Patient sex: M
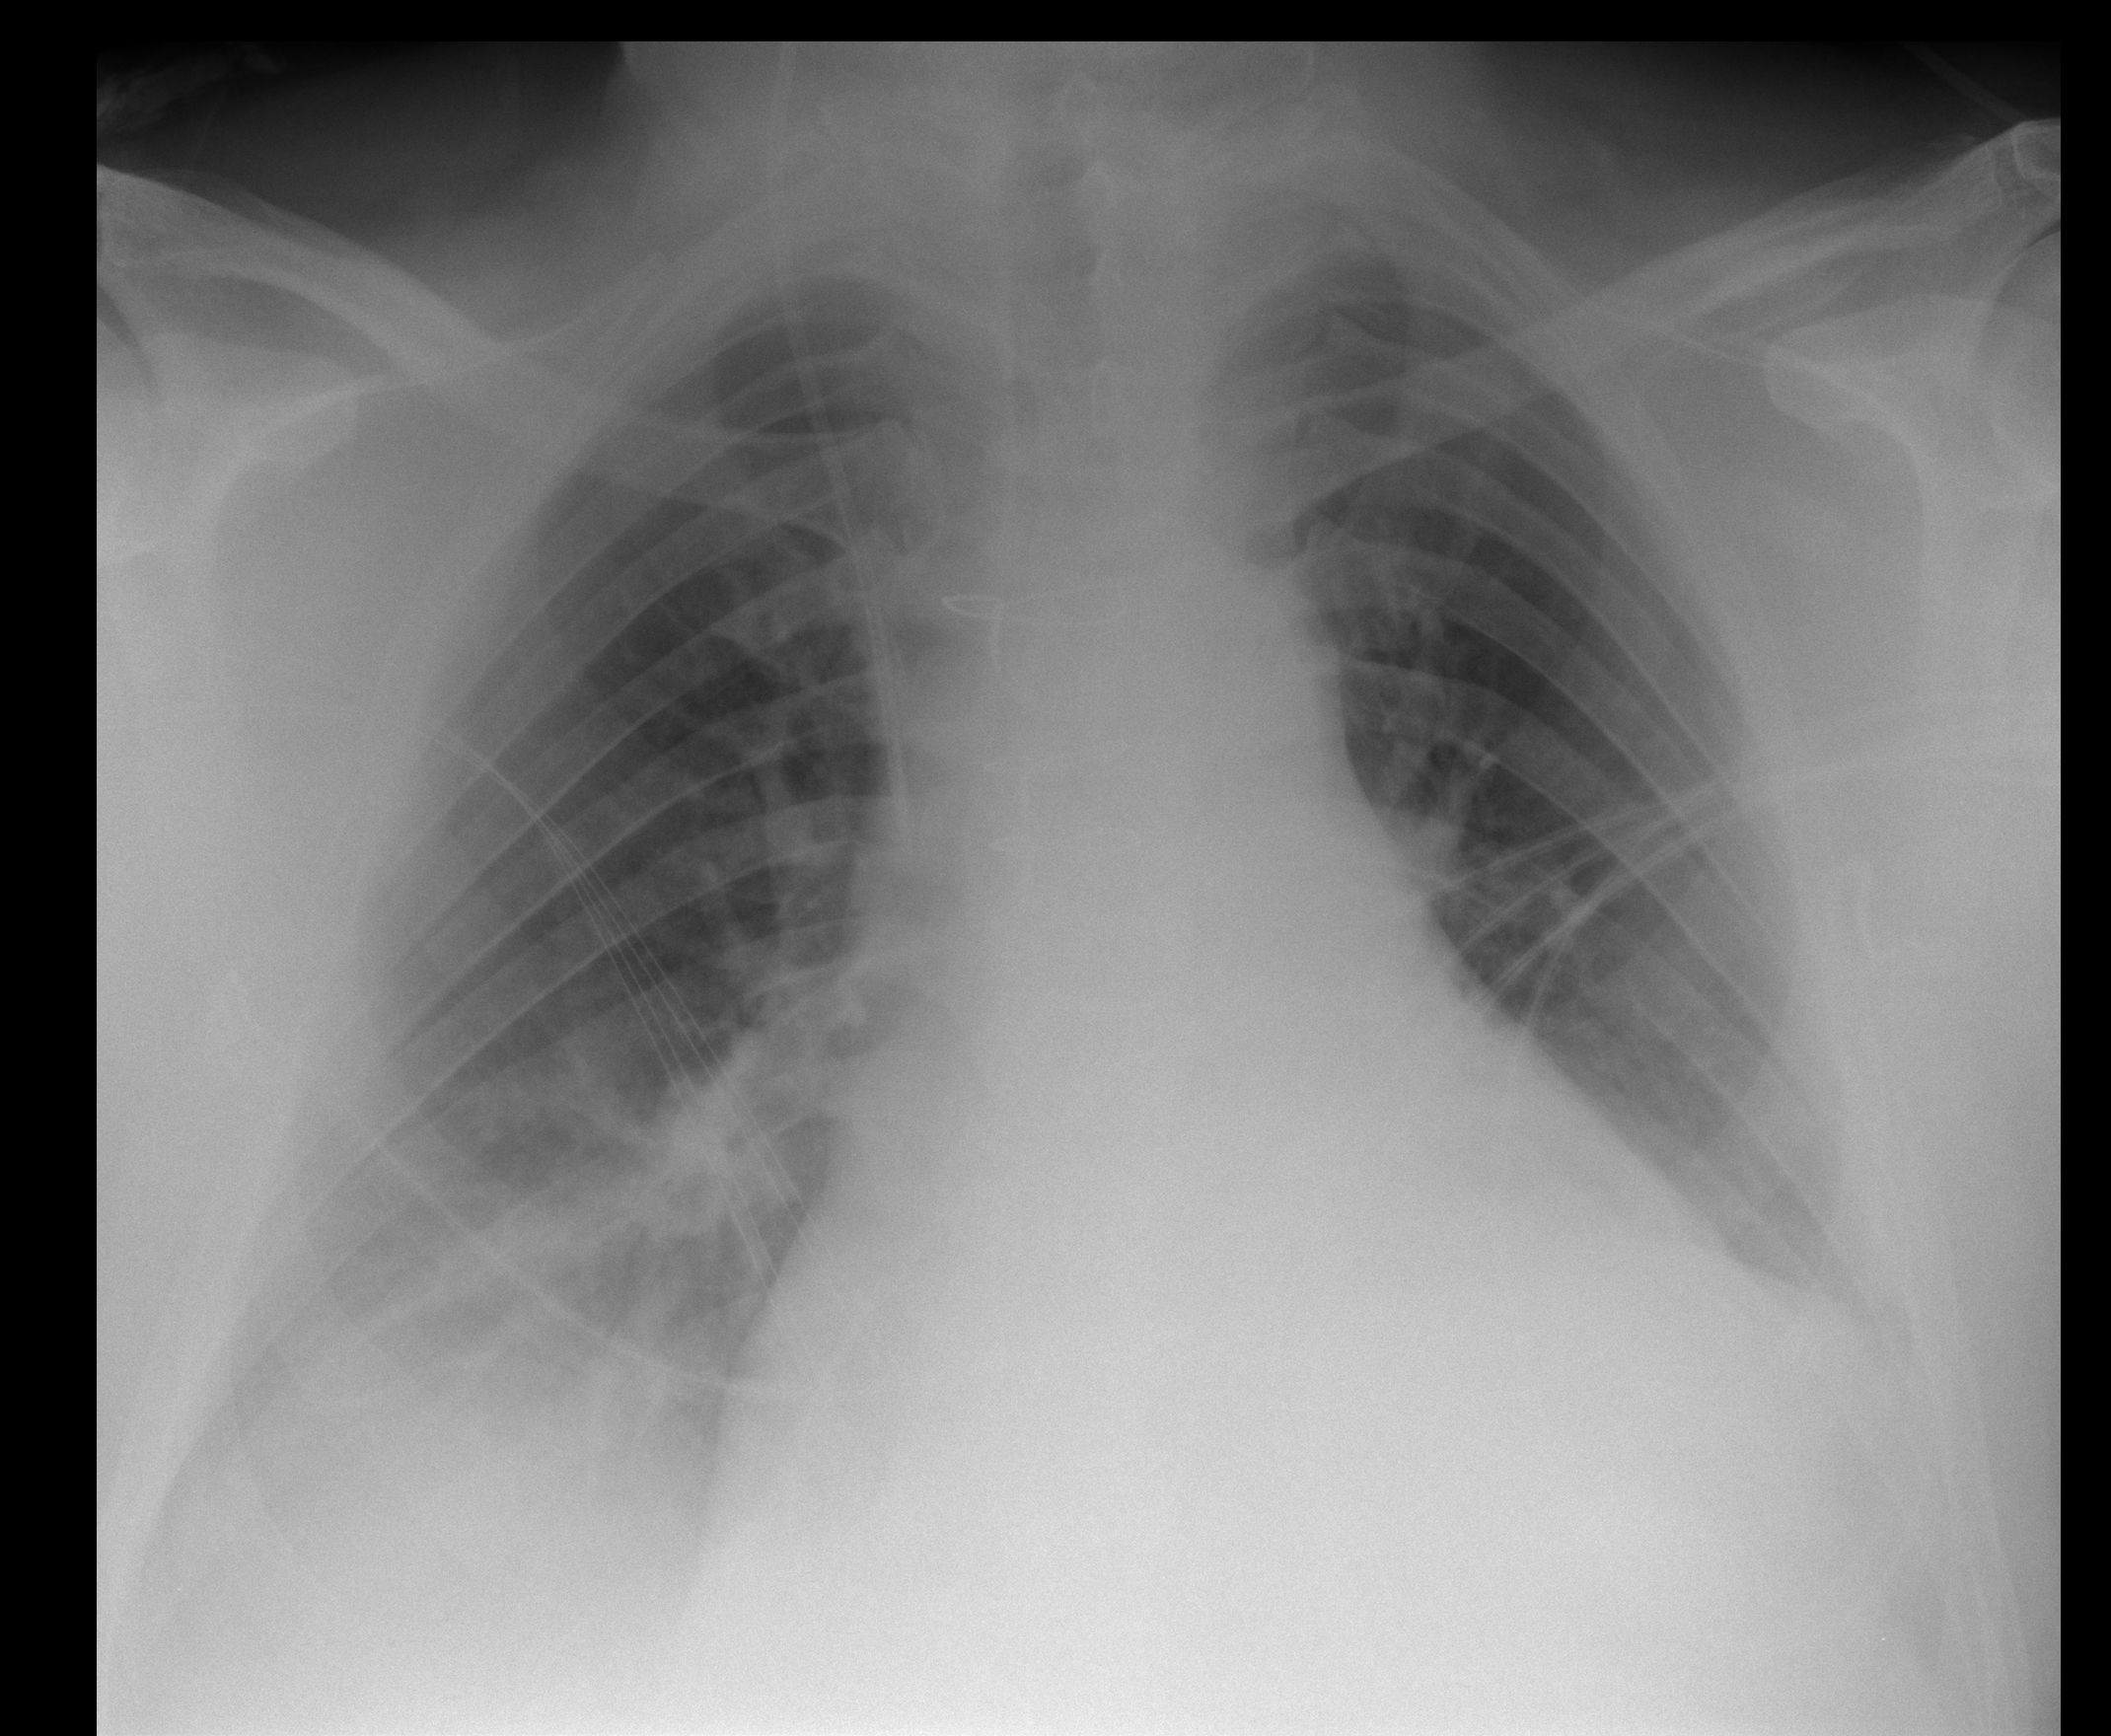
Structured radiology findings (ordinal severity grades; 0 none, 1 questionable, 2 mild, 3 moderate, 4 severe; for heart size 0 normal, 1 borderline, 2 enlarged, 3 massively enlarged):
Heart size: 3
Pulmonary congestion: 2
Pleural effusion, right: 3
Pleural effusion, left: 2
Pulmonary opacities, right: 0
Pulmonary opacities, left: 0
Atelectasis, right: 2
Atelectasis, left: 2